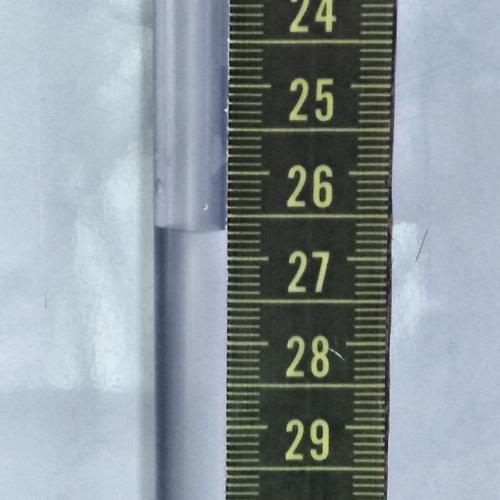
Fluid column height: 26.7 cm